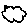
Label: cloud